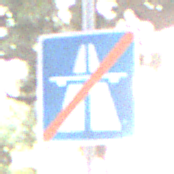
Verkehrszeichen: EndeAutbahn
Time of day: MorningAfternoon
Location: Outdoor (Suburban)
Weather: PartlyCloudy
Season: NotSpecified
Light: Natural